Question: I searched on the web to change the color of differentiation block border in Compare editor of eclipse(Juno). I tried change through the Preferences>appearance>Colors and Fonts, But it doesn't has block border color to change.

In the above image, showing comparing differences with a white border, I want change it to blue.
Can any one please tell me, How to change differentiation block border color?
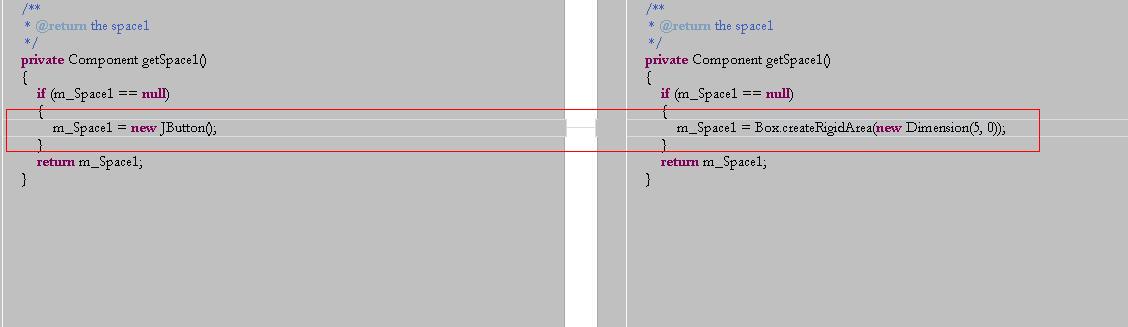
Answer: I hope this is what you looking for.
General > Appearance > Colors and Fonts > Text Compare > Outgoing change color
FYI, I'm using 'indigo' and 'juno' is not so different I guess.
image link:
<URL>